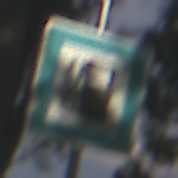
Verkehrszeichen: Tankstelle
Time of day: MorningAfternoon
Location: Outdoor (Nature)
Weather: Clear
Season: NotSpecified
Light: Natural